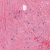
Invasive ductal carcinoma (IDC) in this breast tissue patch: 0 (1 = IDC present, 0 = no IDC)